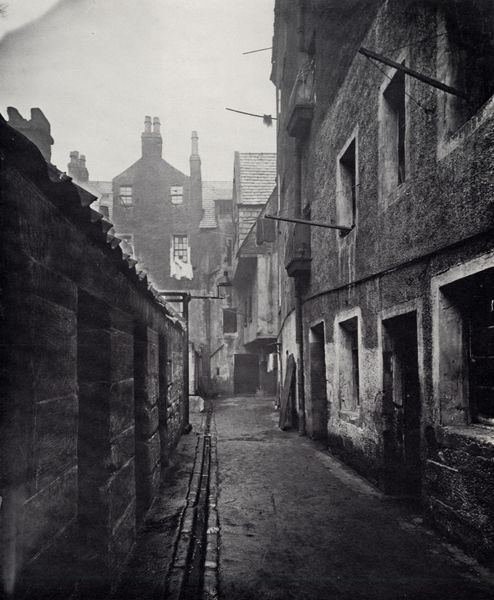
Titel: Nahaufnahme, Nr. 115 High Street
Künstler: Thomas Annan
Institution: unbekannt
Schlagwörter: dunkel, himmel, schatten, wasser, weiß, fluss, stadt, fenster, frankreich, grau, hell, laterne, licht, paris, schwarz, strasse, tür, dach, gebäude, haus, weg, wand, architektur, arm, rahmen, stein, steine, trauer, bild, niederlande, häuser, kalt, nass, hütte, england, dachziegel, kamin, kamine, schornstein, balkon, düster, ansicht, enge, fassade, fassaden, gasse, italien, pflaster, türen, fahne, mast, leer, giebel, mauer, schornsteine, ziegel, nebel, backstein, türe, winter, industrie, stille, ausleger, schmal, gris, tor, foto, fotografie, photographie, regen, wände, eingang, eng, erker, fugen, italie, ruelle, village, ärmlich, berlin, stangen, fensterrahmen, gehsteig, türme, links, mauerwerk, regenrinne, schwarz weiss, blanc, noir, srasse, zille, topografie, photo, maison, dunke, sombre, stange, fenetre, london, armut, lumière, fotographie, rinnstein, ciel, rinne, steinhaus, vieille, veduta, ville, pluie, dreckig, campagne, pique, hauser, maisons, zeile, fahnenstange, cheminée, dachgiebel, architecture, porte, toit, häuserfront, feucht, fahnenstangen, facade, wasserrinne, abfluss, balcon, brouillard, brume, tuiles, mur, abwasser, triste, drapeau, seul, tour, toits, fenêtres, perspective, noir et blanc, salle, angleterre, vide, gosse, sackgasse, habitation, habitations, mauernieschen, passage, rue, steinhäuser, hintergasse, armselig, désert, silence, usine, profondeur, encadrement, immeubles, mauaer, pauvre, ouvrier, portes, d, straßenrinne, arrière, pavé, baryt, sale, ruisseau, nphotographie, pavés, trottoir, cheminées, etroit, brique, tuile, pipperre, béton, humidité, personne, égoût, caniveau, tôle, chimney, goutiere, rigole, rigle, n&b, hampe, rifole, ta mere, impasse, désertique, rinn